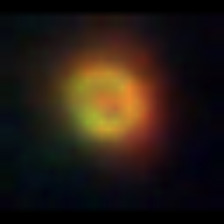
Taxon: NanoPlankton
Group: Other